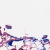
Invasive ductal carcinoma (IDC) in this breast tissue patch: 0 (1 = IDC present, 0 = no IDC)